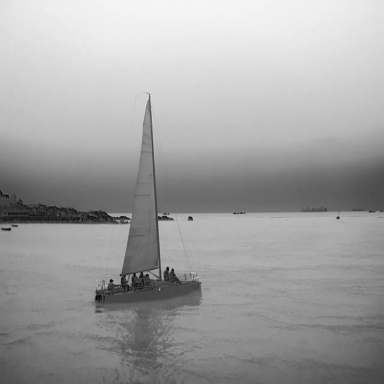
There are two sailboats in the infrared image.